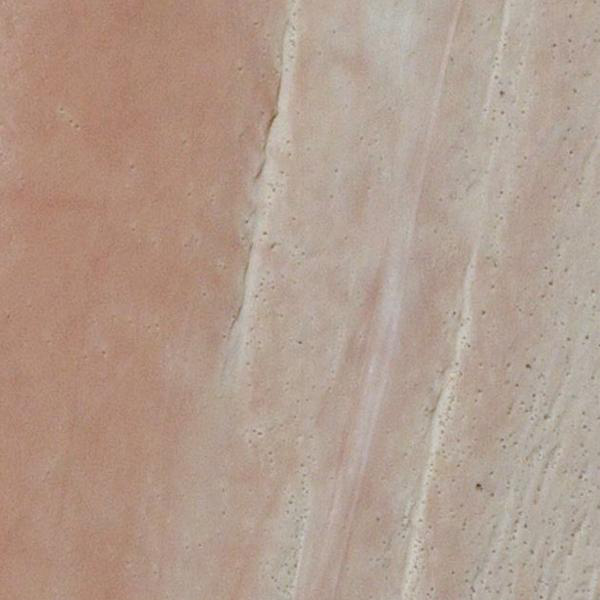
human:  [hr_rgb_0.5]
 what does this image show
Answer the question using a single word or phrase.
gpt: desert